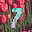
Label: 7